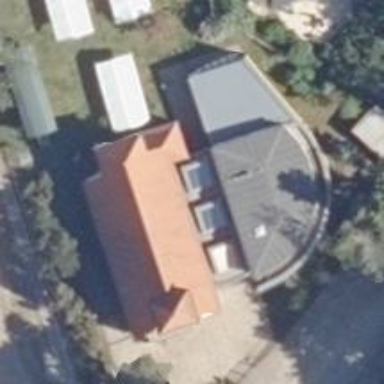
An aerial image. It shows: Place of worship.